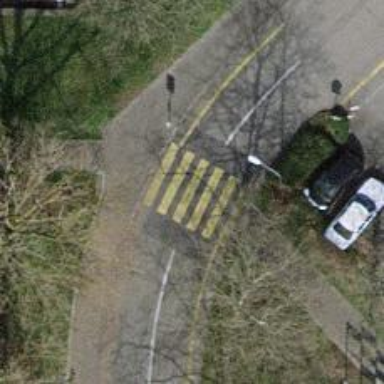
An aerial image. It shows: Zebra crossing on the road.